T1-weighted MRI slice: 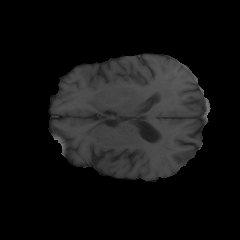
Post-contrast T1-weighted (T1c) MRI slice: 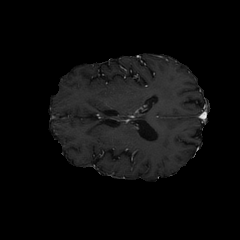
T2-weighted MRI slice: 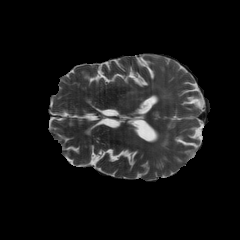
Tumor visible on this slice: yes